Field crop: tomato
Growth stage: 1
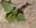
Species: solanum